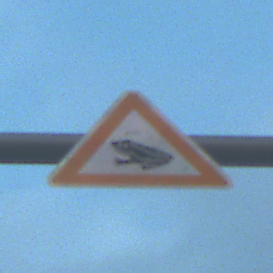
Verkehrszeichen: AmphibienwanderungRechts
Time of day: SunriseSunset
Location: Outdoor (Beach)
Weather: PartlyCloudy
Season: NotSpecified
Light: Natural